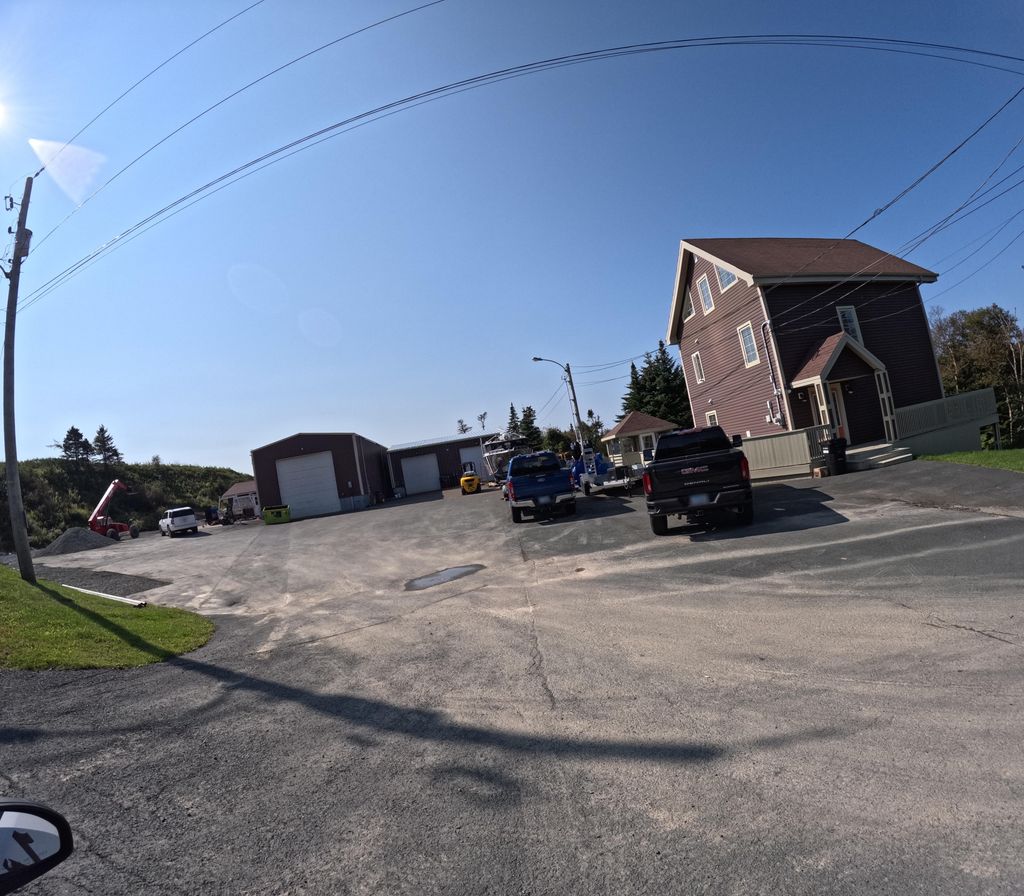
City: st_johns